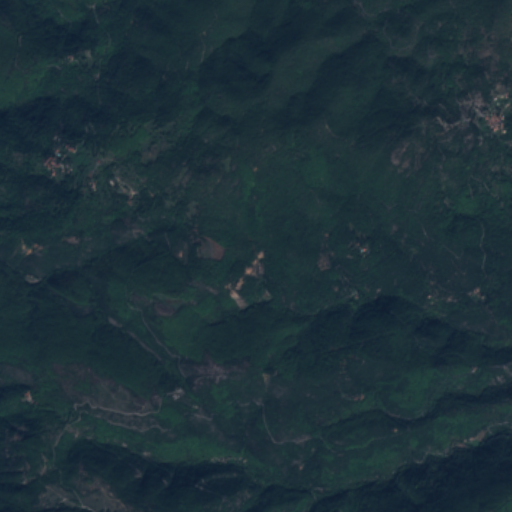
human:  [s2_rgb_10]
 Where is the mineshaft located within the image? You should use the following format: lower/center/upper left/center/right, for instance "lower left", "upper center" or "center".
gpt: The mineshaft is located in the center of the image.
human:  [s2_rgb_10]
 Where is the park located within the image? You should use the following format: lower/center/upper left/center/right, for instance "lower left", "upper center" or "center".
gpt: The park is located in the upper left of the image.
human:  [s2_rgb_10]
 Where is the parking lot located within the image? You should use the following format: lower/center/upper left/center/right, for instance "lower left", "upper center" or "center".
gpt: The parking lot is located in the upper right of the image.
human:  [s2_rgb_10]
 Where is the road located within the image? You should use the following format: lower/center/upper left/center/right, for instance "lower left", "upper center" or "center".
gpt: There is no road in the image.